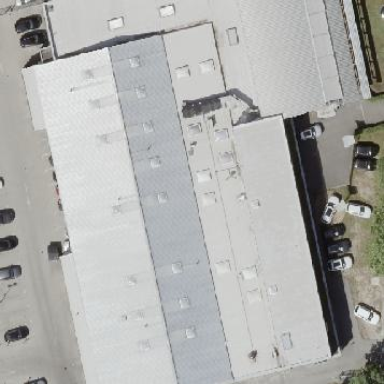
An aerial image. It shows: Commercial building.